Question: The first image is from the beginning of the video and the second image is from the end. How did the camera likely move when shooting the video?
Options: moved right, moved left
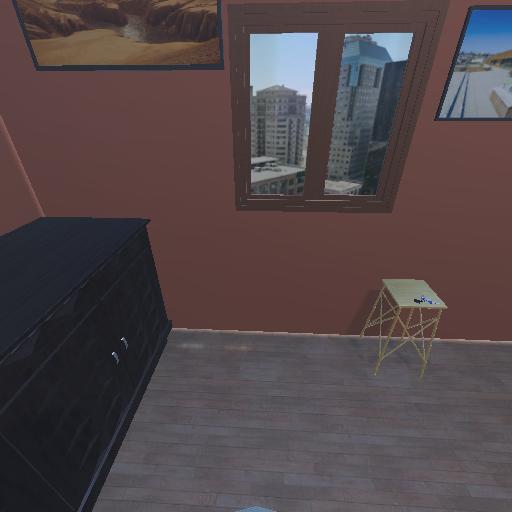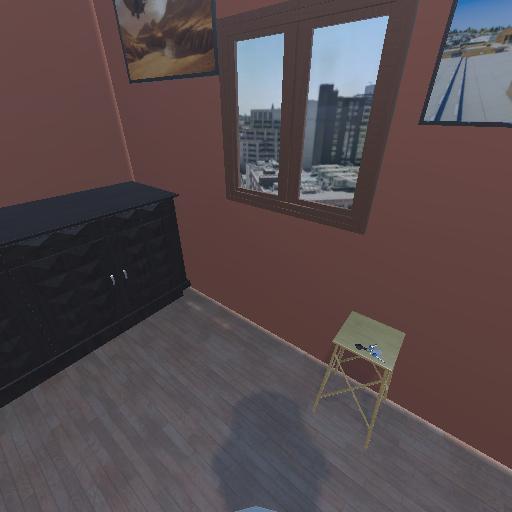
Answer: moved right